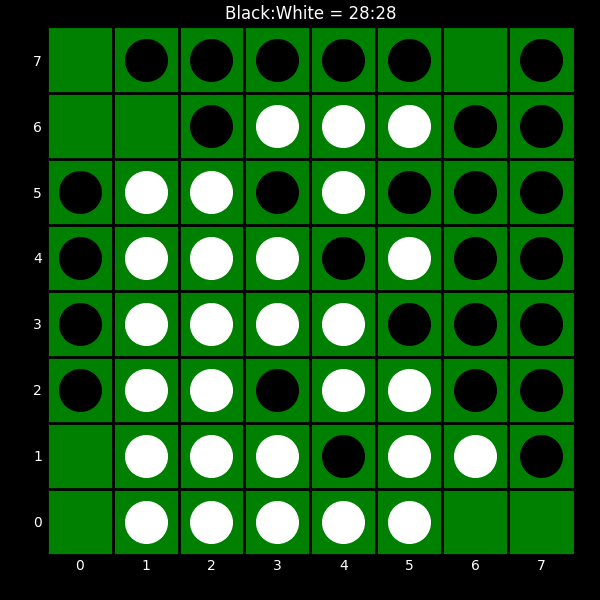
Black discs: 28
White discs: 28